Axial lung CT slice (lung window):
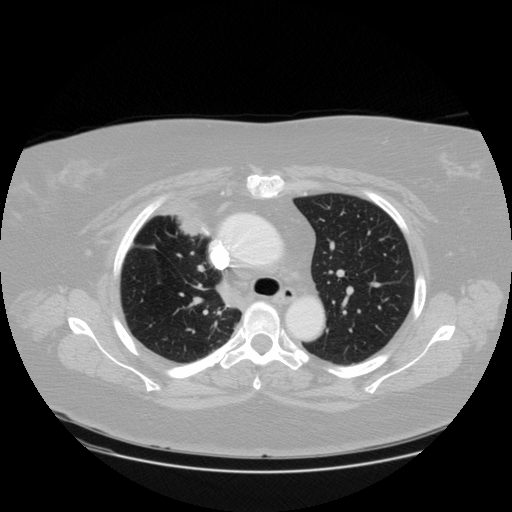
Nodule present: no